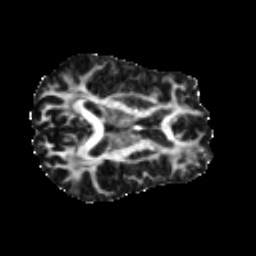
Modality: FA
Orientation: axial
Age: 60
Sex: male
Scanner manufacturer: ge
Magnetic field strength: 3 T
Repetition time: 7.8 s
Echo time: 0.0613 s